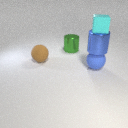
large brown rubber sphere behind large blue rubber sphere